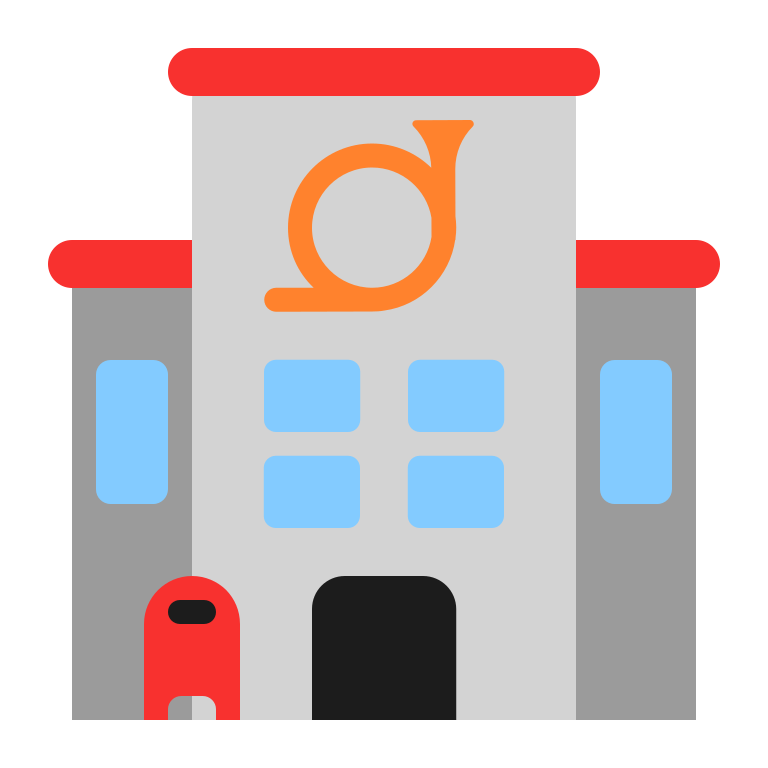
post office flat